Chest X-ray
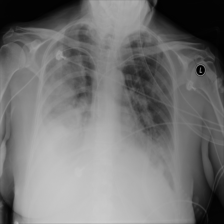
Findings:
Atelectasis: negative
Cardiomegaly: negative
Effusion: positive
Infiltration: negative
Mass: negative
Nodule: negative
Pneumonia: negative
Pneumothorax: negative
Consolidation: negative
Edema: negative
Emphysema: negative
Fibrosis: negative
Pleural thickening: negative
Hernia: negative